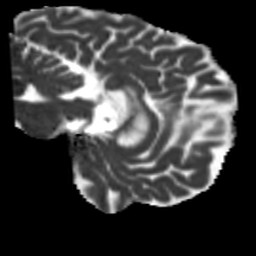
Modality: MD
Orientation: sagittal
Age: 66
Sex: male
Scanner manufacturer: siemens
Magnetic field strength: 3 T
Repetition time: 5.25 s
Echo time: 0.08 s